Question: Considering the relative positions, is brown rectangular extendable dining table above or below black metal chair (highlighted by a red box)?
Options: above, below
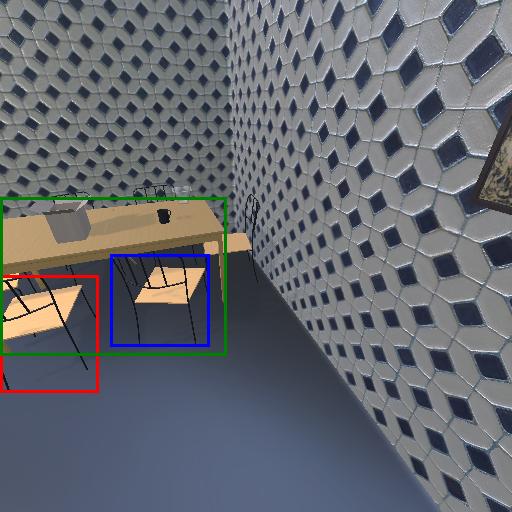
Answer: above